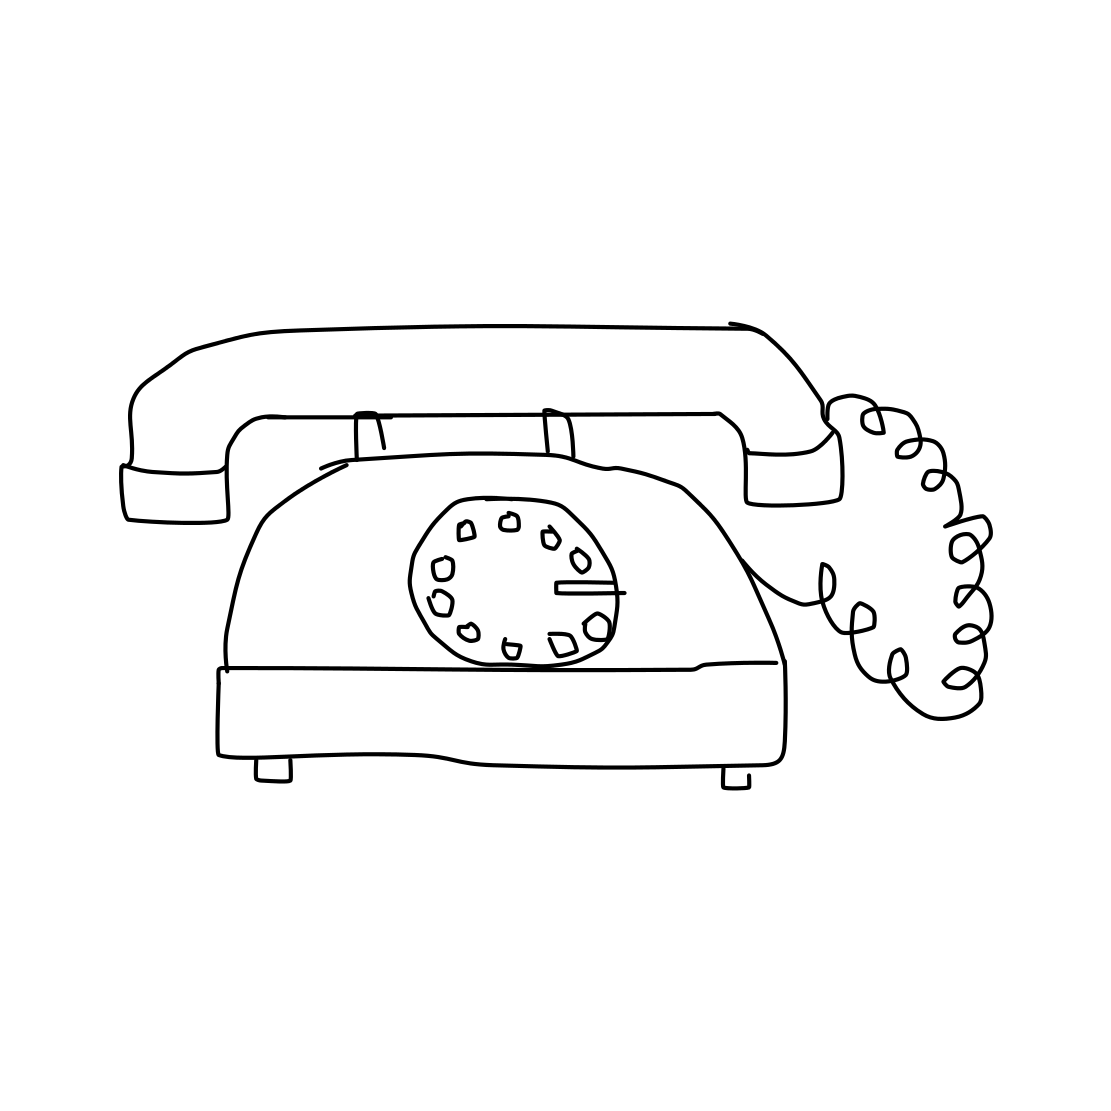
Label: telephone